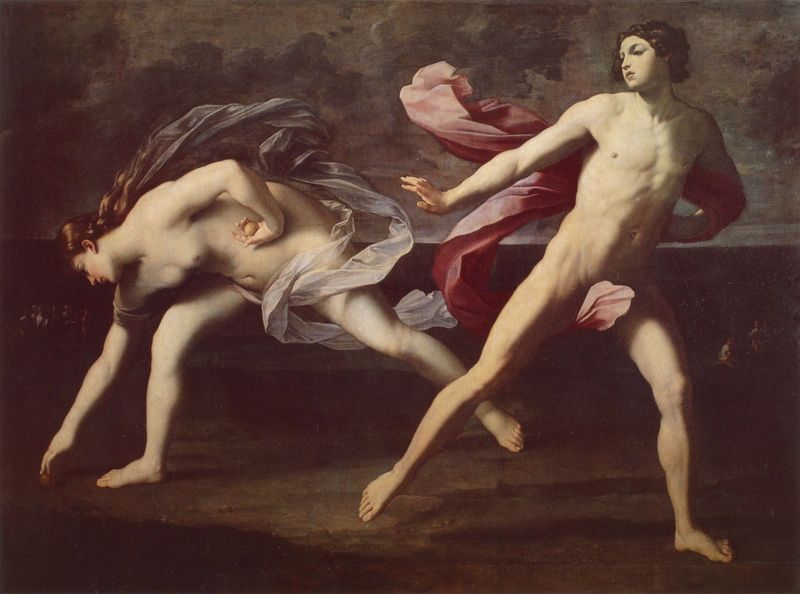
Titel: Atalanta und Hippomenes
Künstler: Guido Reni
Institution: Madrid, Museo del Prado
Schlagwörter: akt, blau, dunkel, gemälde, hand, körper, mann, nackt, umhang, weiß, wolken, akte, landschaft, bewegung, braun, brust, busen, frau, hell, licht, männer, obst, rot, tuch, malerei, tanz, jung, arme, blass, inkarnat, erde, wind, schlank, gewand, haare, tücher, rosa, frucht, früchte, beine, apfel, äpfel, füße, zwei, sammeln, farbe, dick, weiblich, nabel, nackte, scham, entblößt, muskulös, spiel, adam, eva, bücken, schönheit, streit, mythologie, jüngling, beugen, gebückt, präraffaeliten, adam und eva, anmut, abwehr, aufheben, raffael, wehend, grazie, mann und frau, abweisung, rot und blau, brunette, 2, geziert, exaltiert, kleiner ball, molig